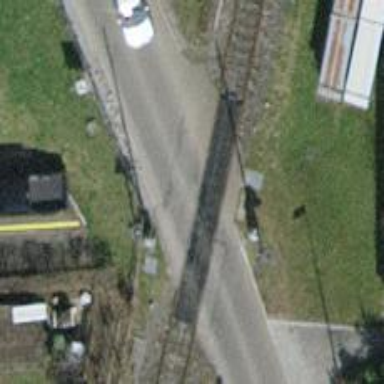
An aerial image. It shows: Level crossing on the railway with lights and full barrier.